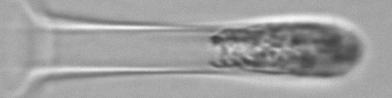
Label: Tintinnina